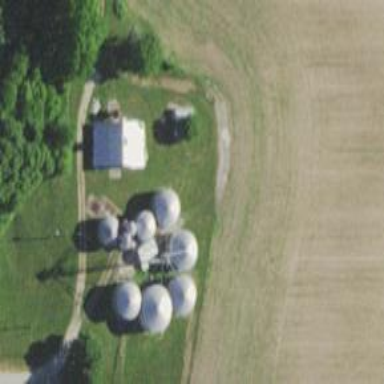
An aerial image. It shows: Silo.